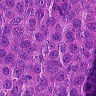
Metastatic tissue present: yes